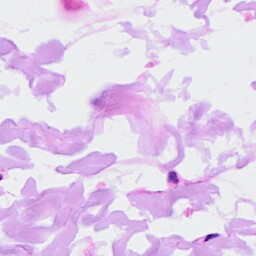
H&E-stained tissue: Ovarian